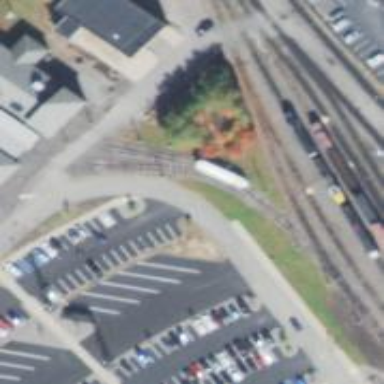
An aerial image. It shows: Preserved railway yard.